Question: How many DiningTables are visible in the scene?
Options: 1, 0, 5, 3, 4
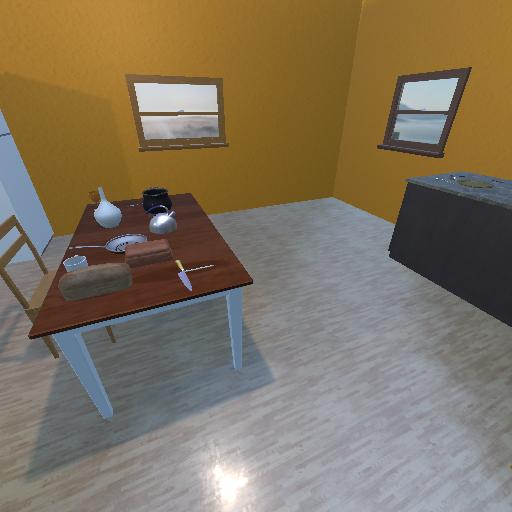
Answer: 1